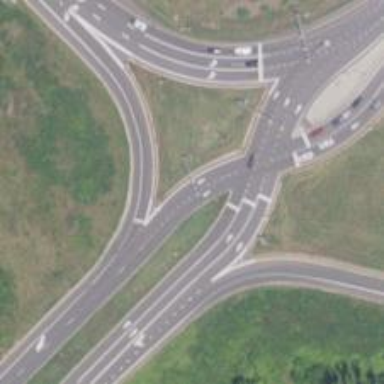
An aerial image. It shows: Motorway link with Diverging Diamond Interchange (DDI) junction.